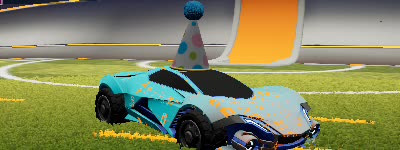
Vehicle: werewolf